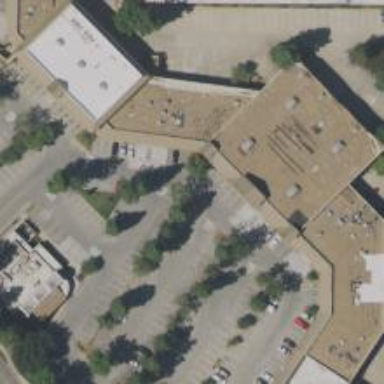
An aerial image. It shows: Retail building.